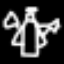
Label: angel